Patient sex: M
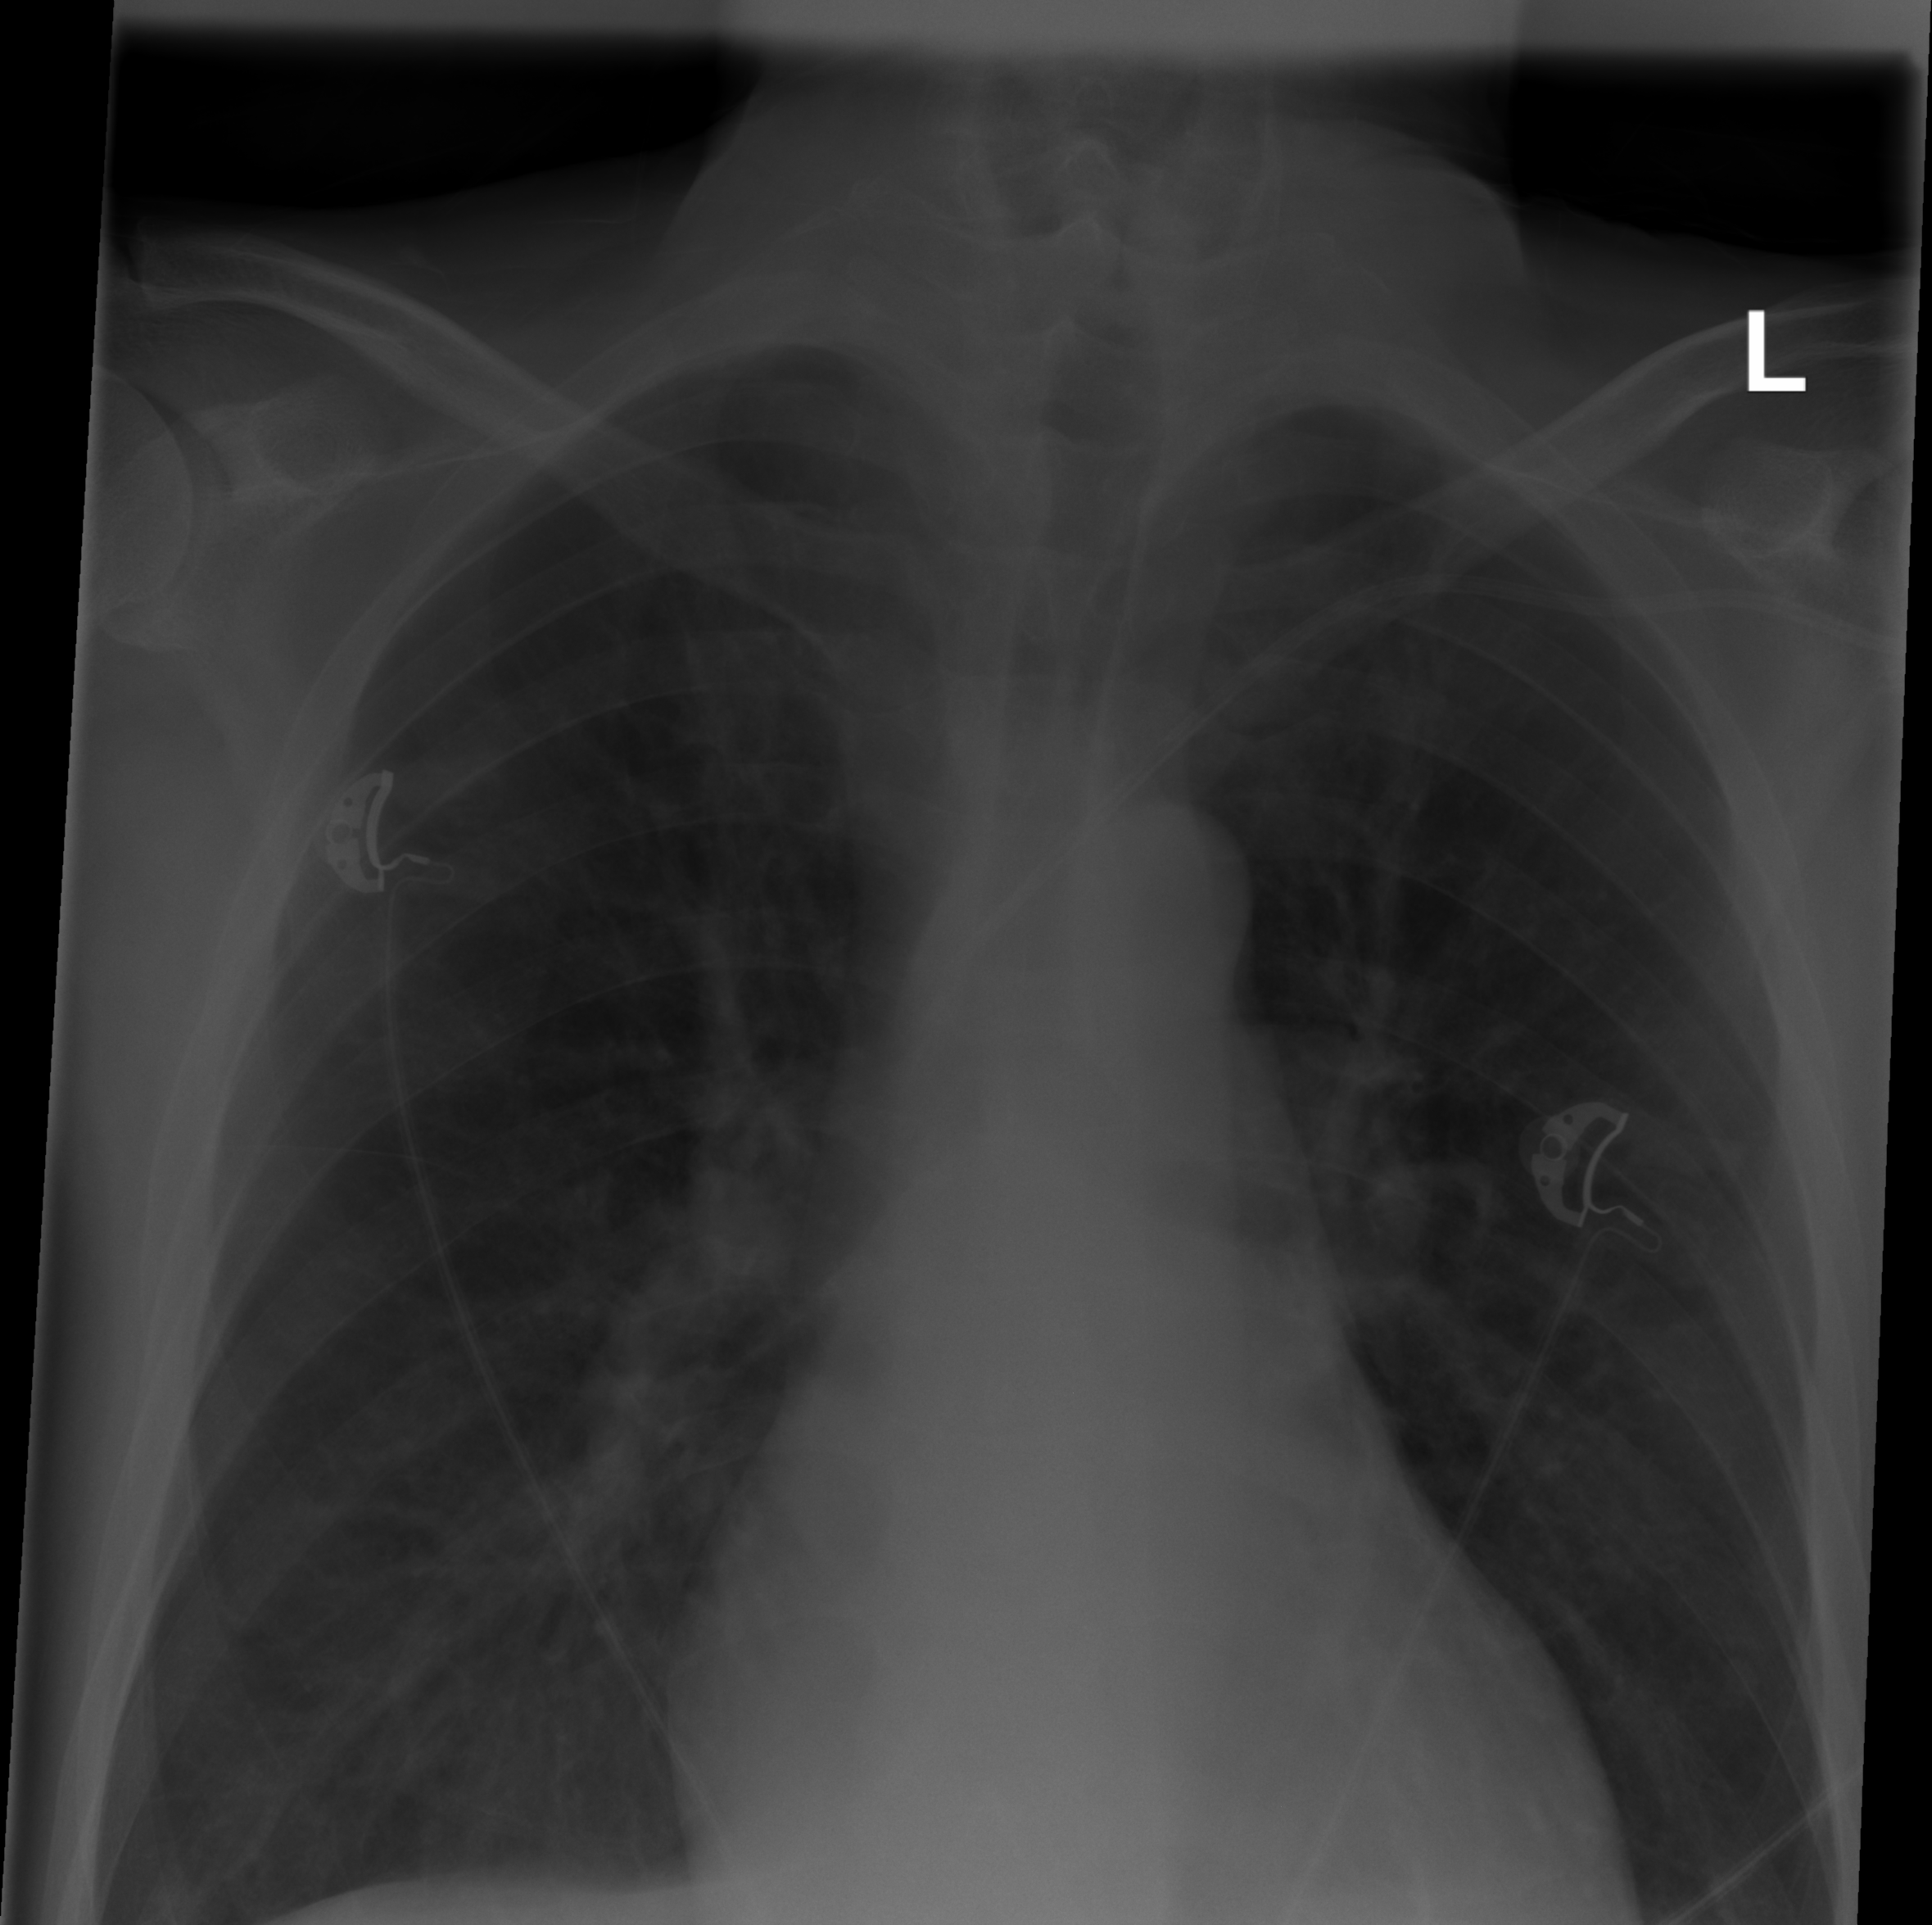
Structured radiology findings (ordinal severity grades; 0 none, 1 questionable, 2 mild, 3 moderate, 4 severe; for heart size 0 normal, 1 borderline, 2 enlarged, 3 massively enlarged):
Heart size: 1
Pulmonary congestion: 1
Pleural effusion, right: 0
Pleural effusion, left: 0
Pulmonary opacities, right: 1
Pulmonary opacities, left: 0
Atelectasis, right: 0
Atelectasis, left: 0